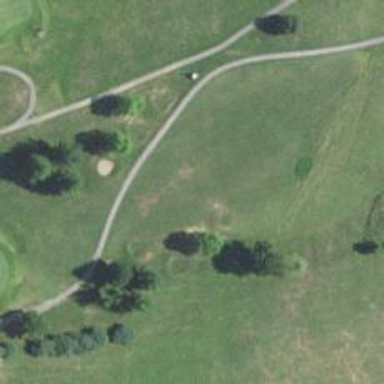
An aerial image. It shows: Golf hole.